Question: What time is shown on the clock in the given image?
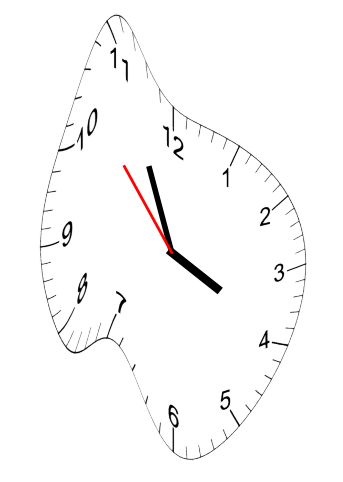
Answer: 03:55:53